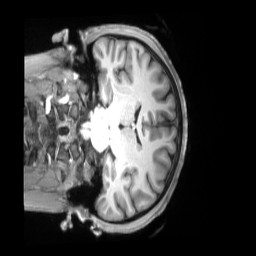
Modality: T1w
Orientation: coronal
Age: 26
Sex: male
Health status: ill
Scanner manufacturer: siemens
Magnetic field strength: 3 T
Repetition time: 2.2 s
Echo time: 0.00157 s